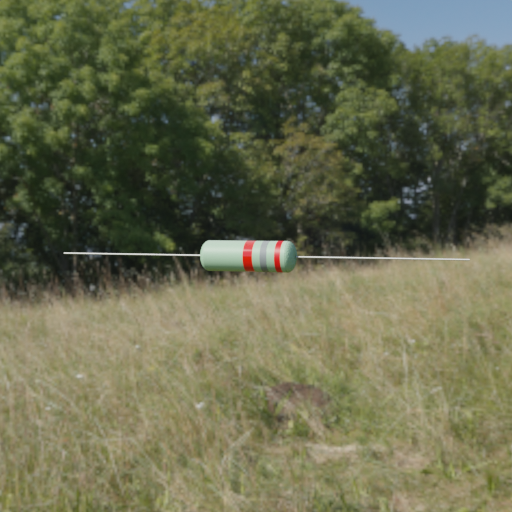
Resistor colour bands (in order): red, gray, red